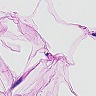
Metastatic tissue present: no